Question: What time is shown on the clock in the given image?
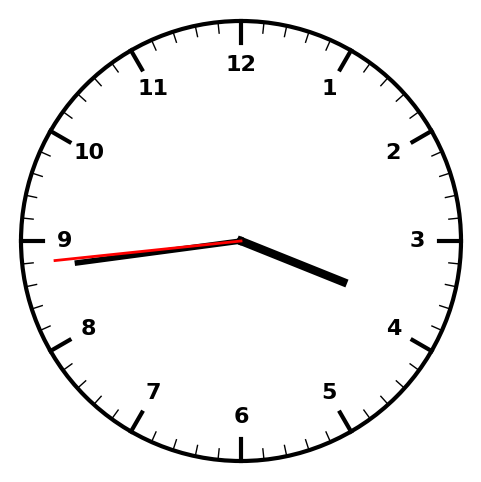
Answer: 03:43:44